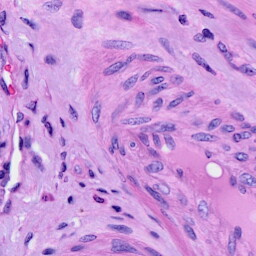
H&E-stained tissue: Cervix